Field crop: tomato
Growth stage: 1
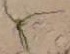
Species: cyperus